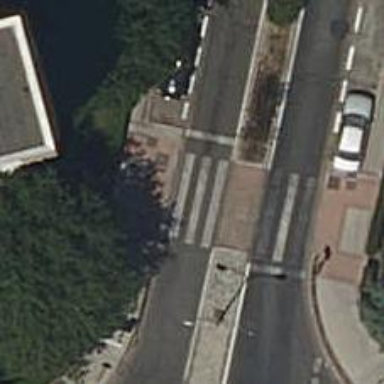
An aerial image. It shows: Footway crossing equipped with traffic signals.